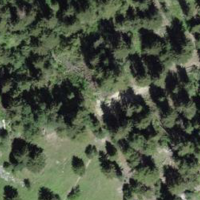
EUNIS habitat code: 43
Species observed at this site:
Echium vulgare
Silene nutans
Melanargia galathea